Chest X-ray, AP view. Patient: 75 years old, sex M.
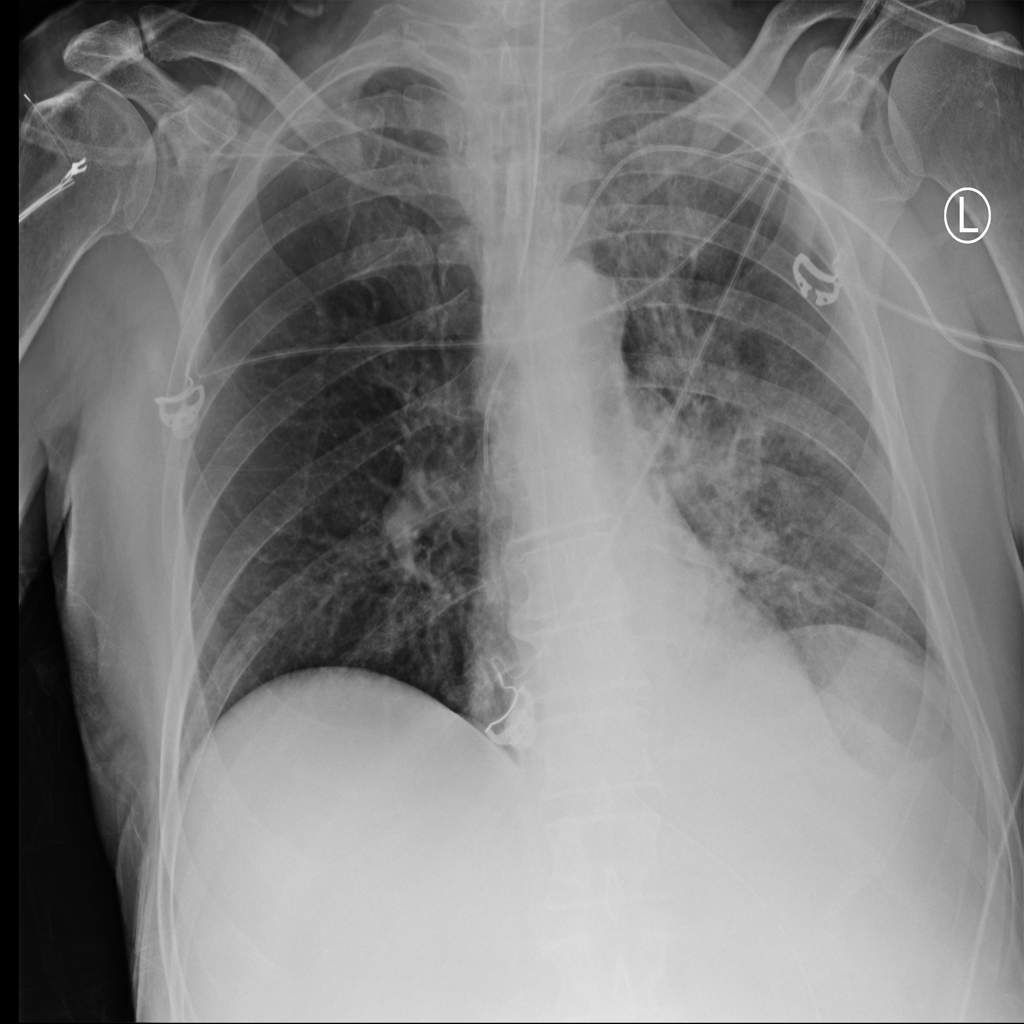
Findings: Effusion